Question: I'm new to Java graphics (computer graphics in general) and Stack Overflow, so please help me out and help me phrase my problem better.
At the moment, I'm trying to display a BufferedImage alongside the original image in a Java GUI. This is my code:
'''
Image oriImage = robot.getQwerkController().getVideoStreamService().getFrame(); //load the original image
Graphics2D hi = bufferedImage.createGraphics();
hi.drawImage(oriImage, 0,0, null); //draw the original image into the BufferedImage
hi.dispose();
images[0].put(oriImage, 1); //draws the original image in the first frame
images[1].put(bufferedImage, 2); //draws the BufferedImage in the second frame
'''
and the "put" function is as follows:
'''
public synchronized void put(Image image, int frameNumber) {
icon.setImage(image); //sets the image displayed by this icon
display.paintImageIcon(icon, frameNumber); //paint the image onto the gui
imageSet = true;
notifyAll();
}
'''
However, the resulting GUI is as follows

So the Image works, but BufferedImage doesn't. I'd assume it works because BufferedImage is a subclass of Image...
Any idea? Please let me know if additional code is needed~ Thanks in advance :)
EDIT 1:
I did some testing, and instead of using the original image, I created an whole new bufferedImage, and used Graphics2D to draw a line and then try and display it.
here is the result:
<URL>
So it works. Therefore there must be something wrong with the original image (or the conversion that happened)
EDIT 2:
I did a similar thing with bufferedImage and drew a line. The result are the same as EDIT 1, and therefore I think there's some problem with drawImage function.
EDIT 3:
I fixed the problem by putting a while loop around the drawImage to let it complete the image drawing (because it returns false if it hasn't finish drawing an image yet) and it worked! :D
'''
boolean x = false;
while (!x) {
x = hi.drawImage(oriImage, 0,0, null); //draw the original image into the BufferedImage
}
'''
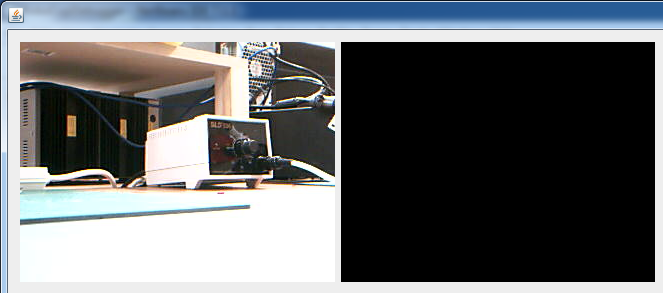
Answer: You should be able to achieve the same result if you just pass the 'ImageObserver' (the 'JFrame' or 'JPanel' instance into which you're drawing) into the 'drawImage' method instead of 'null'. This will then take care of the asynchronous image loading for you.